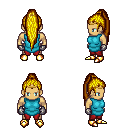
a pixel art fantasy rpg character, male body template, human, tanned skin, teal tunic, red pants, blonde extra-long topknot hairstyle, gold tiara, metal gloves, gold boots, four views (front, back, left, right), 2x2 character sprite sheet, small pixel art, hard edges, no anti-aliasing